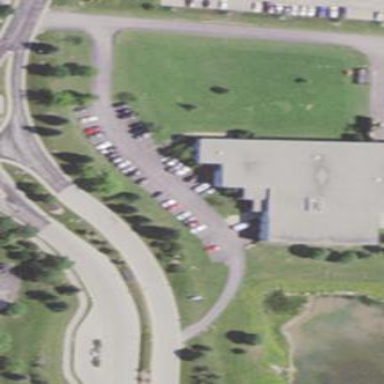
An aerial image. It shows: Commercial building.